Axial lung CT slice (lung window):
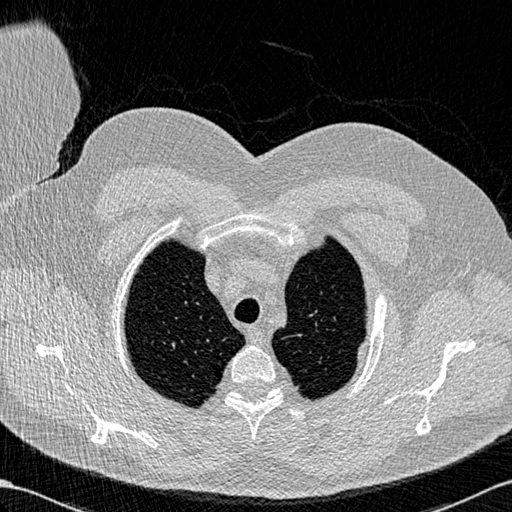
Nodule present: no